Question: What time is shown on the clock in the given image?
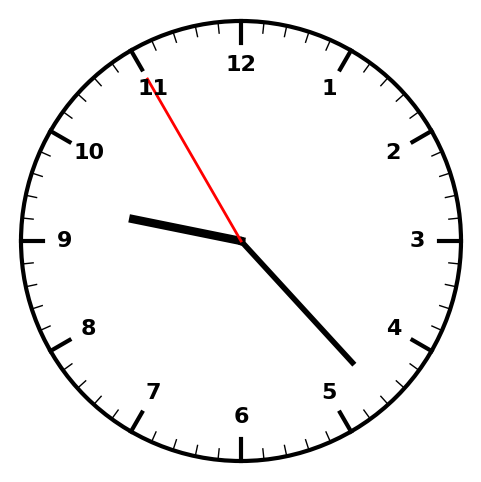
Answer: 09:22:55